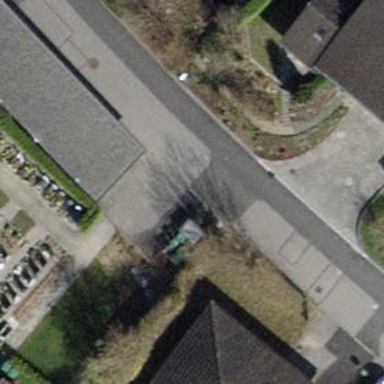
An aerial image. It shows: Recycling container for green waste found in recycling facility.